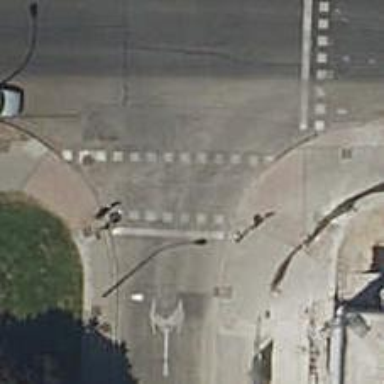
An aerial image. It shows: Crossing with traffic signals.